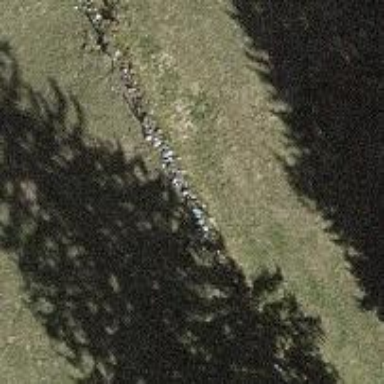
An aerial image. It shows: Wall made of dry stone.